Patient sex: M
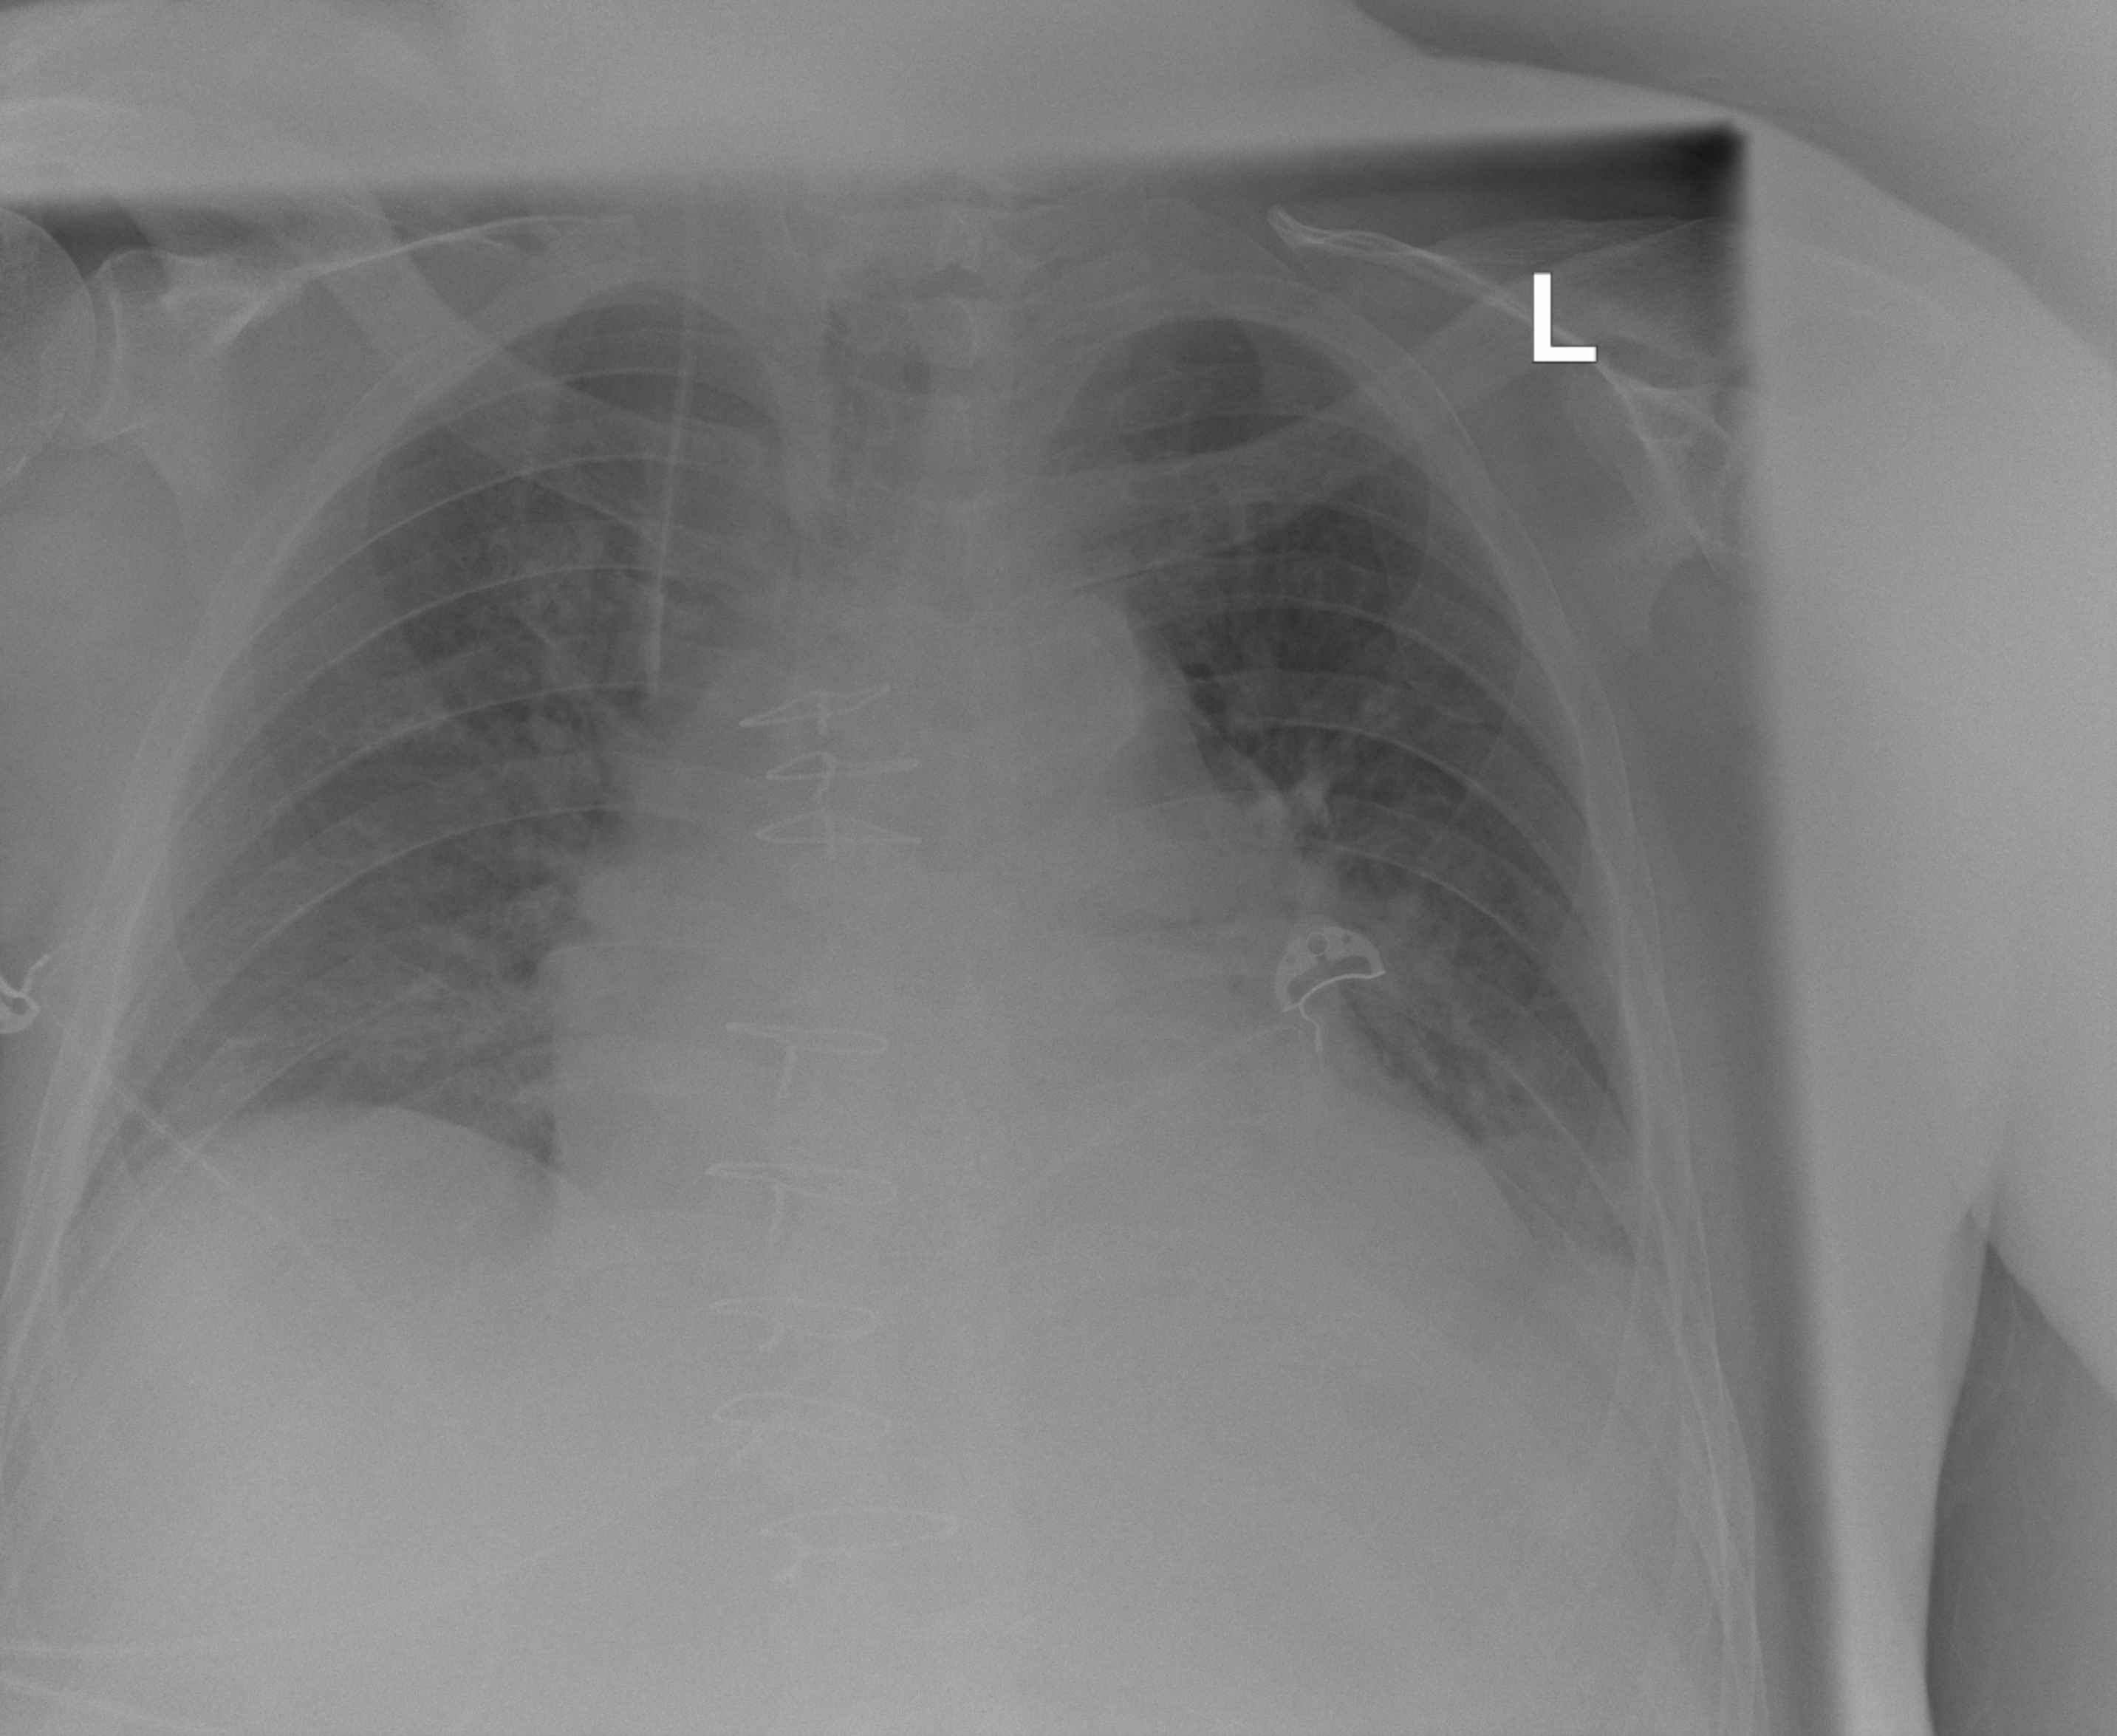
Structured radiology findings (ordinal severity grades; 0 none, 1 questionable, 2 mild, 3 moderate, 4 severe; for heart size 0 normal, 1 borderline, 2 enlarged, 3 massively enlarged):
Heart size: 2
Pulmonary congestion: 2
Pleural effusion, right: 0
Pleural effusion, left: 3
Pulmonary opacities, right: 3
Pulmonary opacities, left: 2
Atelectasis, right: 2
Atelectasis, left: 3